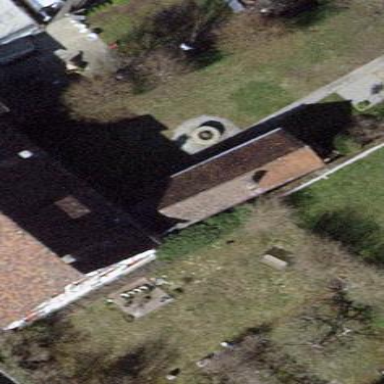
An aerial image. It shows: Shed building.